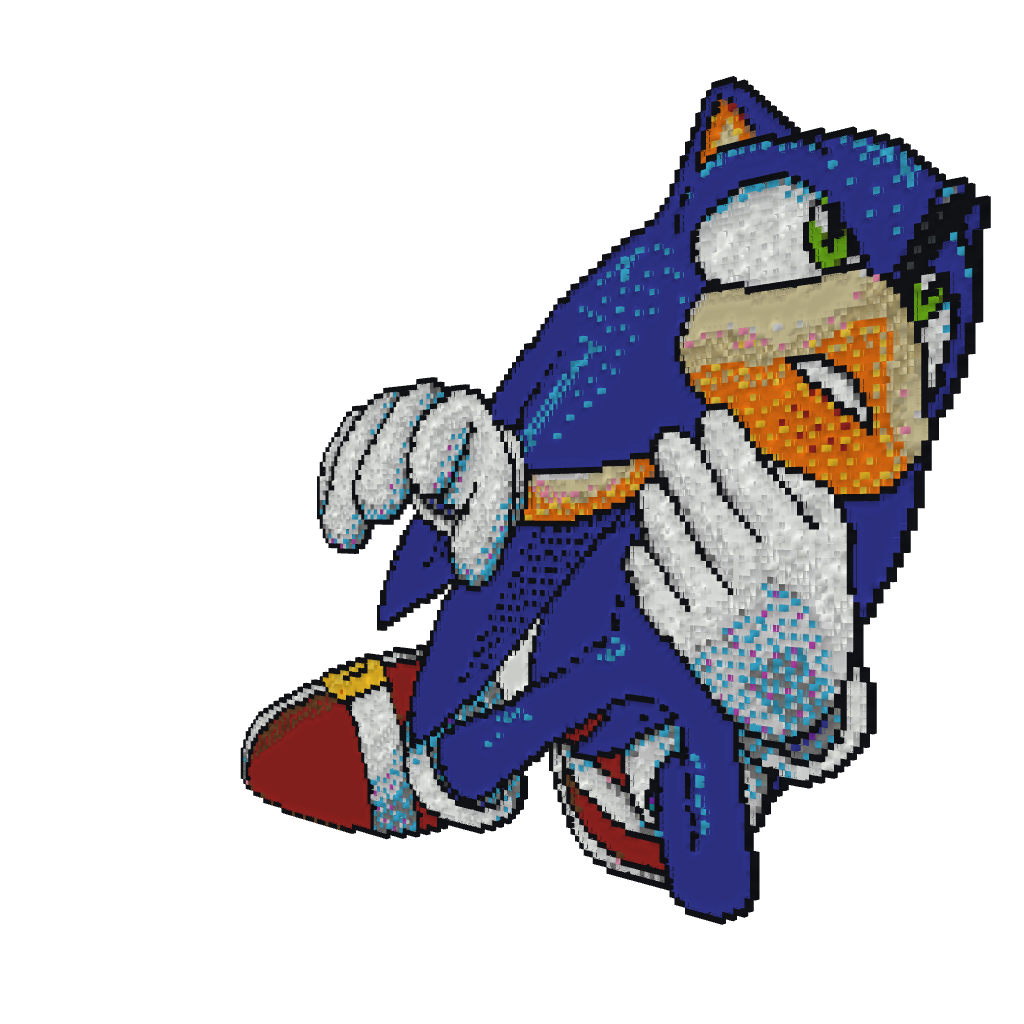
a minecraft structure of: sonic is at death